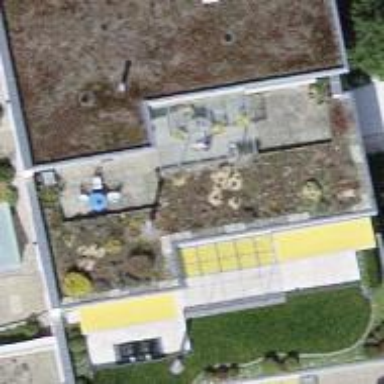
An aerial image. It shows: Terrace building.